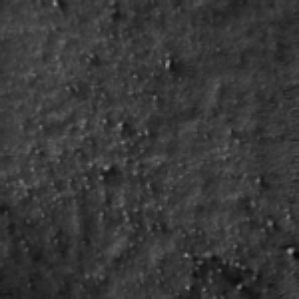
Label: frost